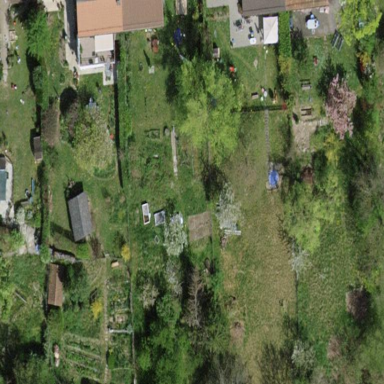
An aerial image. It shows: Garden enclosed by fence.